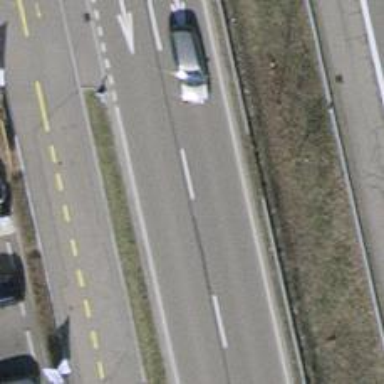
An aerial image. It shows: Primary road with asphalt surface. There is separate sidewalk.